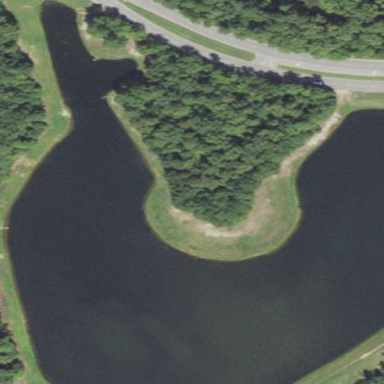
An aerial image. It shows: Beautiful lake surrounded by nature.